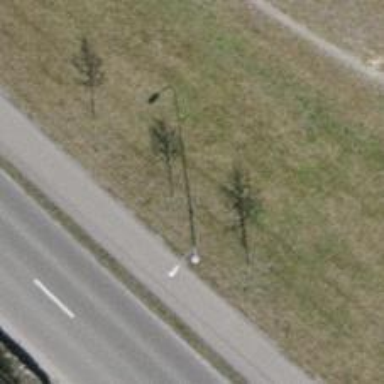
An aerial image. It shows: Bus stop with platform for public transport.